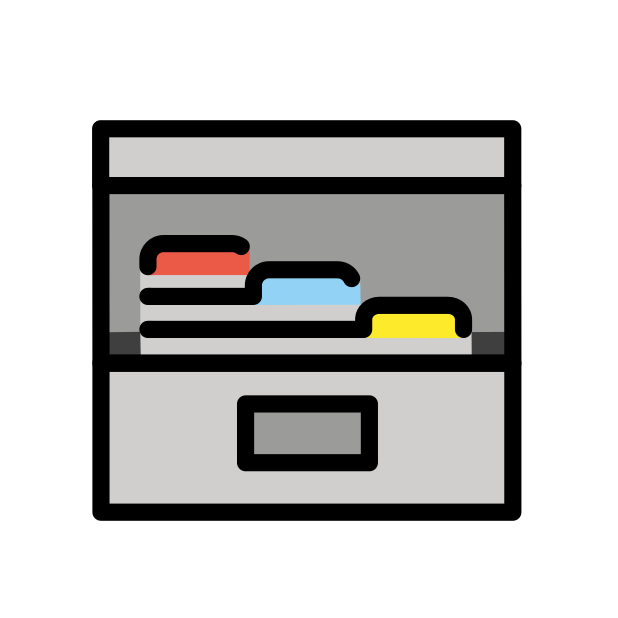
card file box